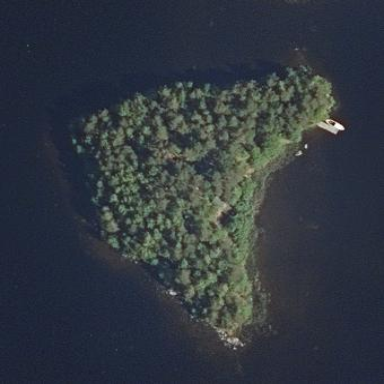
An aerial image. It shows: Islet.